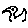
Label: bird